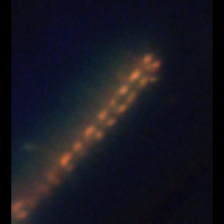
Taxon: Chaetoceros
Group: Diatoms